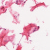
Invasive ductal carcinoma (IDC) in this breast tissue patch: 0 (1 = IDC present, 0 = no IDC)